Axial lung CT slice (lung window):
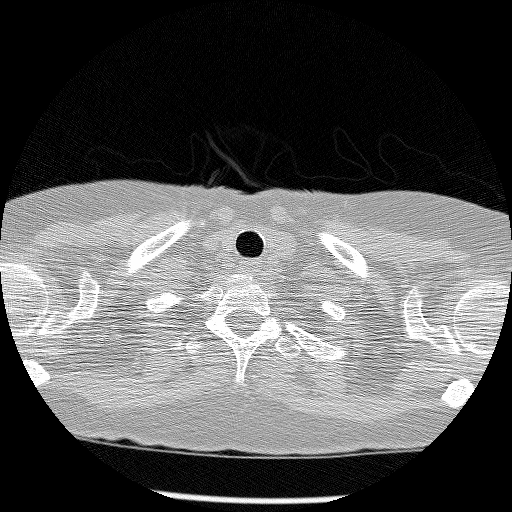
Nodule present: no